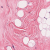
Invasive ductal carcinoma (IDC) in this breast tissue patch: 0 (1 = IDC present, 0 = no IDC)